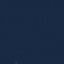
Land use / land cover: SeaLake